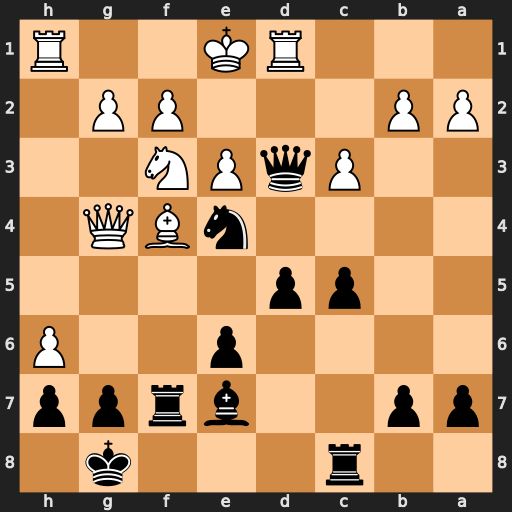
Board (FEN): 2r3k1/pp2brpp/4p2P/2pp4/4nBQ1/2PqPN2/PP3PP1/3RK2R
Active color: b
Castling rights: K
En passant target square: -
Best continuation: Qxd1+ Kxd1 Nxf2+ Ke2 Nxg4